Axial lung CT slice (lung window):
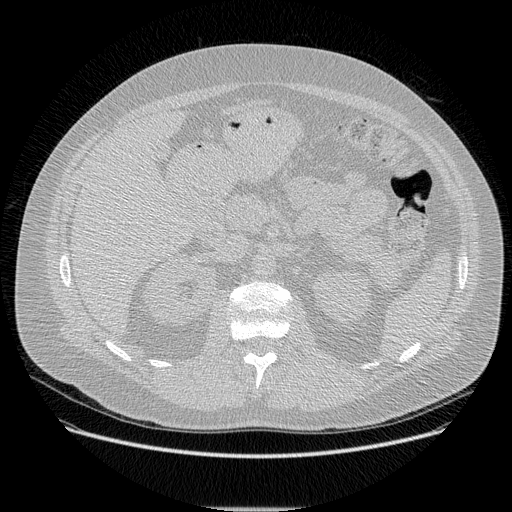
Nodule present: no